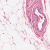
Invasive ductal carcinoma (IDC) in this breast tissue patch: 0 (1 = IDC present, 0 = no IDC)